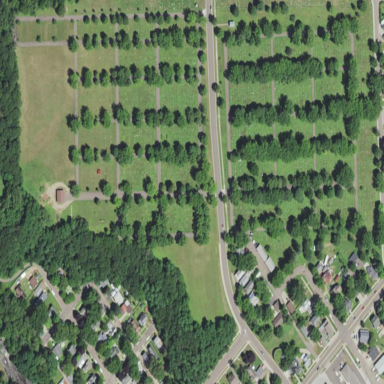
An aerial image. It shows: Cemetery with graves.